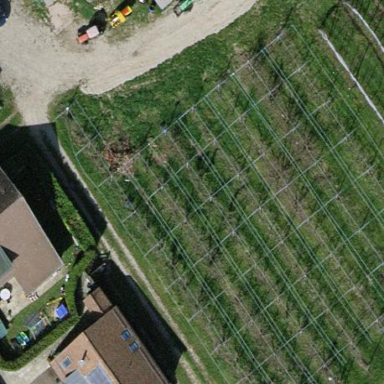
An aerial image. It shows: Greenhouse.